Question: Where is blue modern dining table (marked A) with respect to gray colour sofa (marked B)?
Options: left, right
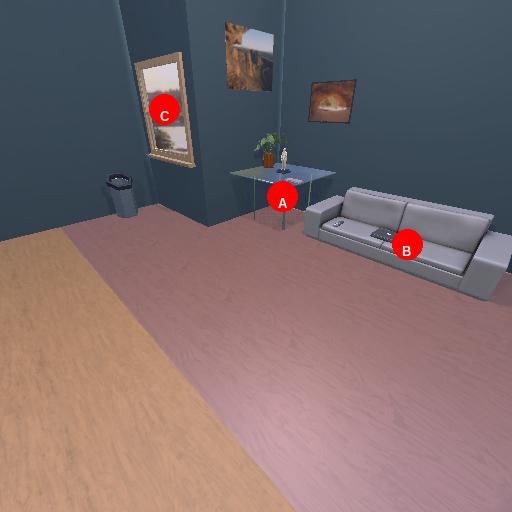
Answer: left